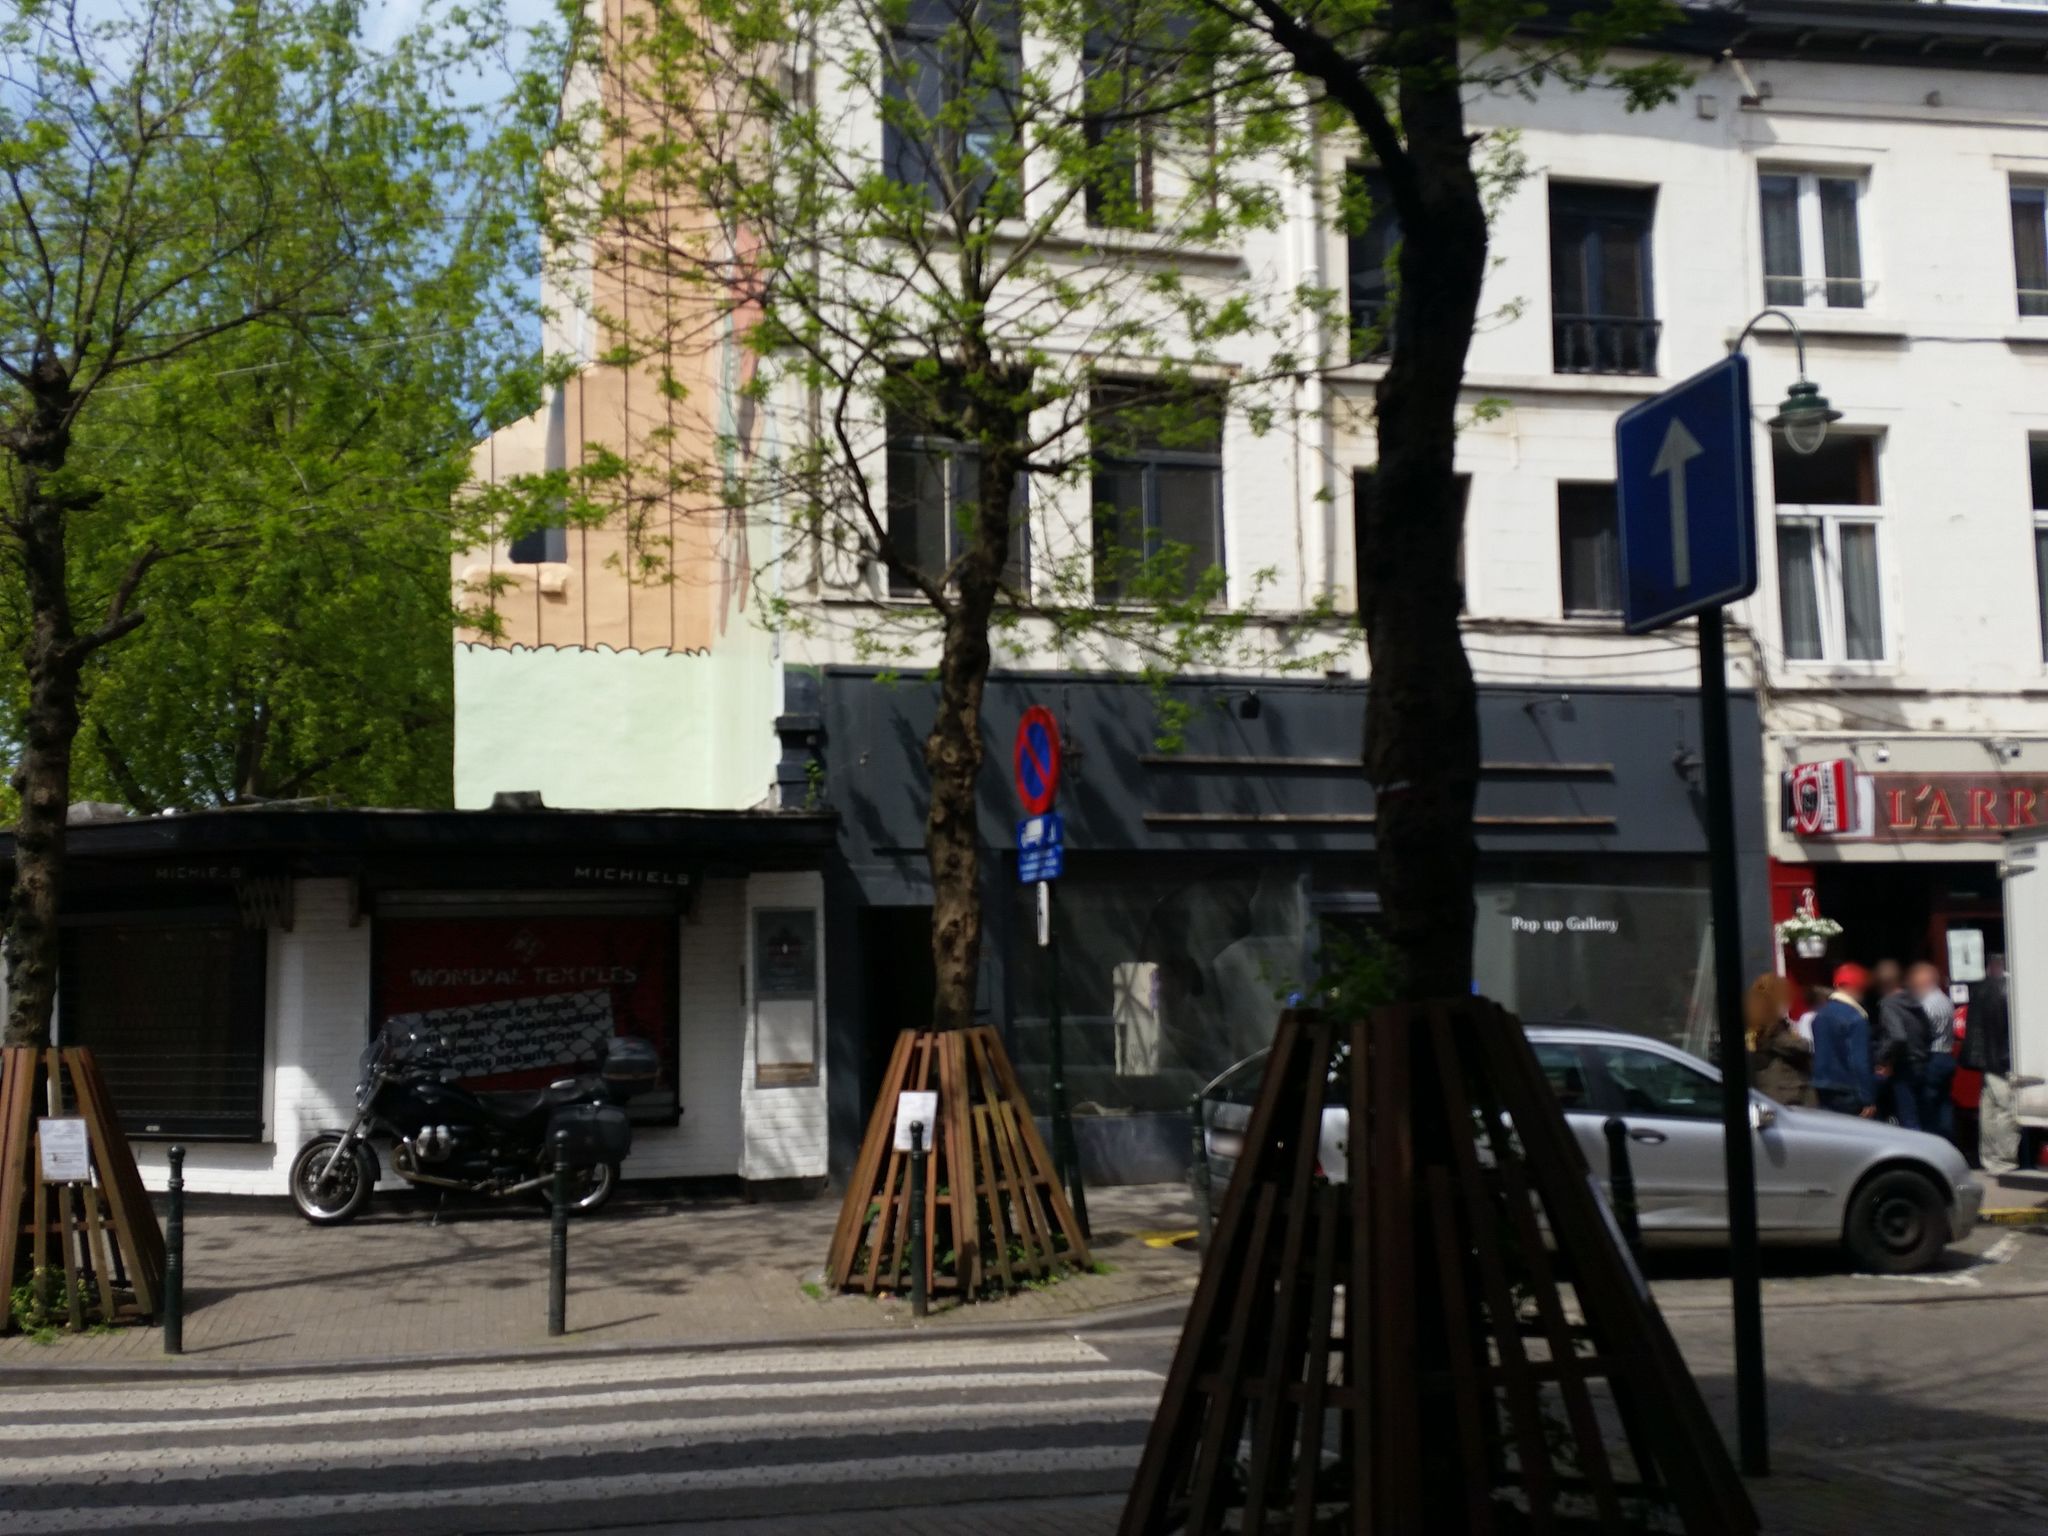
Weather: clear
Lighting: day
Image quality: good
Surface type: walking surface
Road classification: service, steps
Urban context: urban centre
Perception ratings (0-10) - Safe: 2.31, Lively: 8.4, Beautiful: 2.88, Boring: 1.99, Depressing: 1.88, Wealthy: 9.42